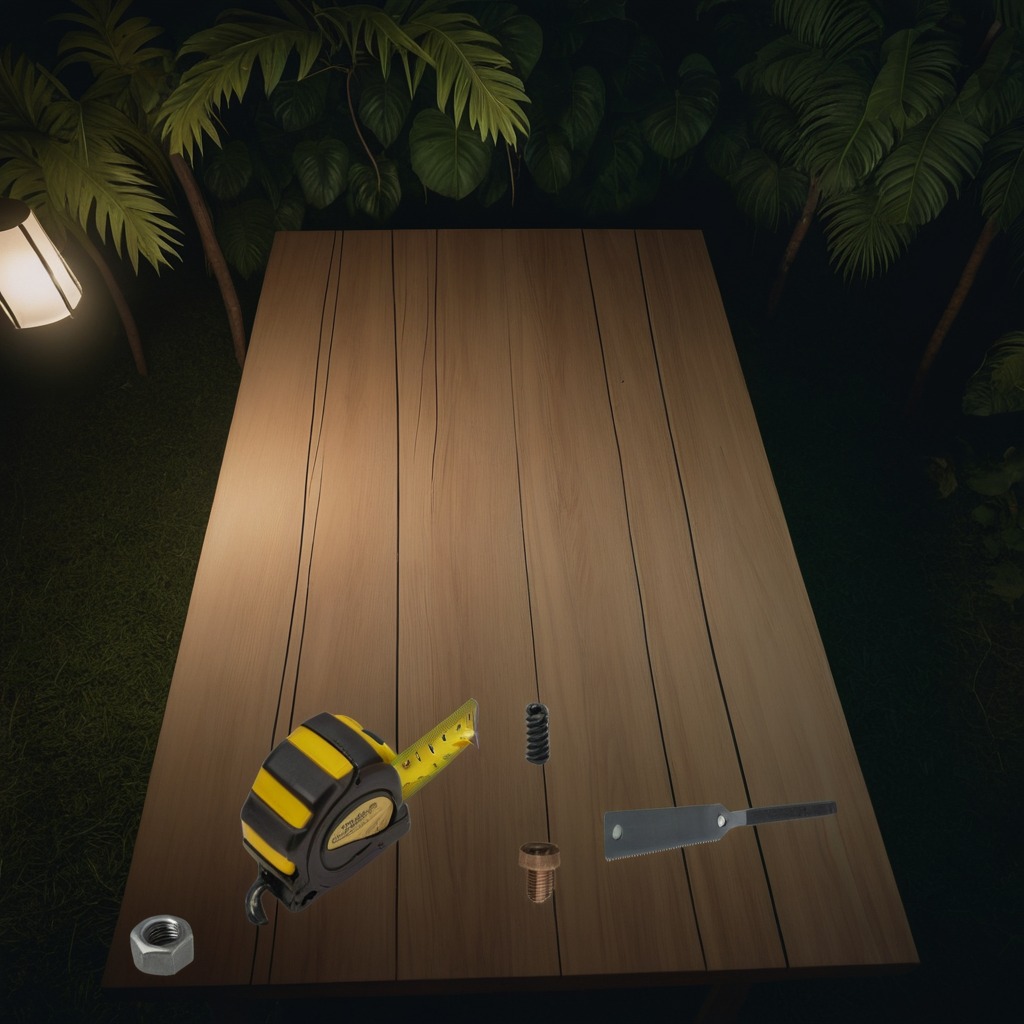
A measuring tape, a metal machine screw, a coiled metal spring, a handheld metal saw, and a metal nut are lying on the wooden table inside a jungle field workshop tent at night.